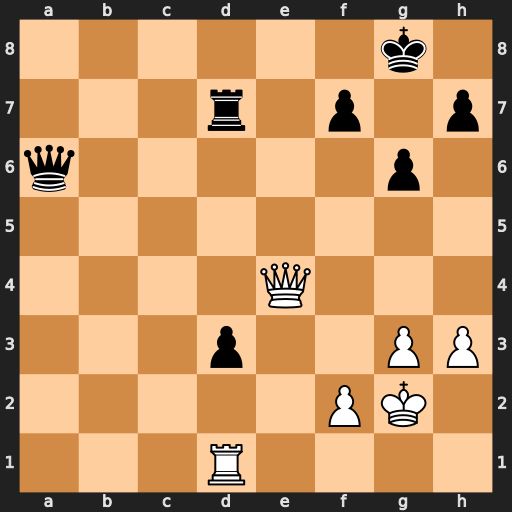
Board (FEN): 6k1/3r1p1p/q5p1/8/4Q3/3p2PP/5PK1/3R4
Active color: w
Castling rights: -
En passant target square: -
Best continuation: Qe8+ Kg7 Qxd7